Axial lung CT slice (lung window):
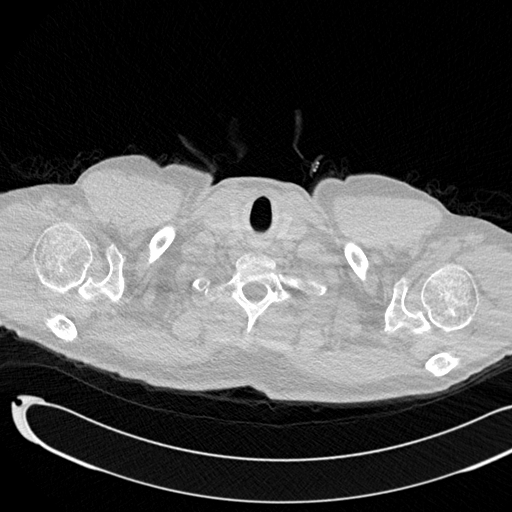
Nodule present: no